Question: I should write an extension that can change a color for a word in web page, this code can replace words but can't change their background color
See below code :
'''
walk(document.body);
function walk(node)
{
var child, next;
switch ( node.nodeType )
{
case 1:
case 9:
case 11:
child = node.firstChild;
while ( child )
{
next = child.nextSibling;
walk(child);
child = next;
}
break;
case 3:
handleText(node);
break;
}
}
function handleText(textNode)
{
var v = textNode.nodeValue;
v = v.replace(/Apple/gi, '<span class="red">Pineapple</span>');
textNode.nodeValue = v;
}
'''

How to apply '<span class="red">' for pineapple?
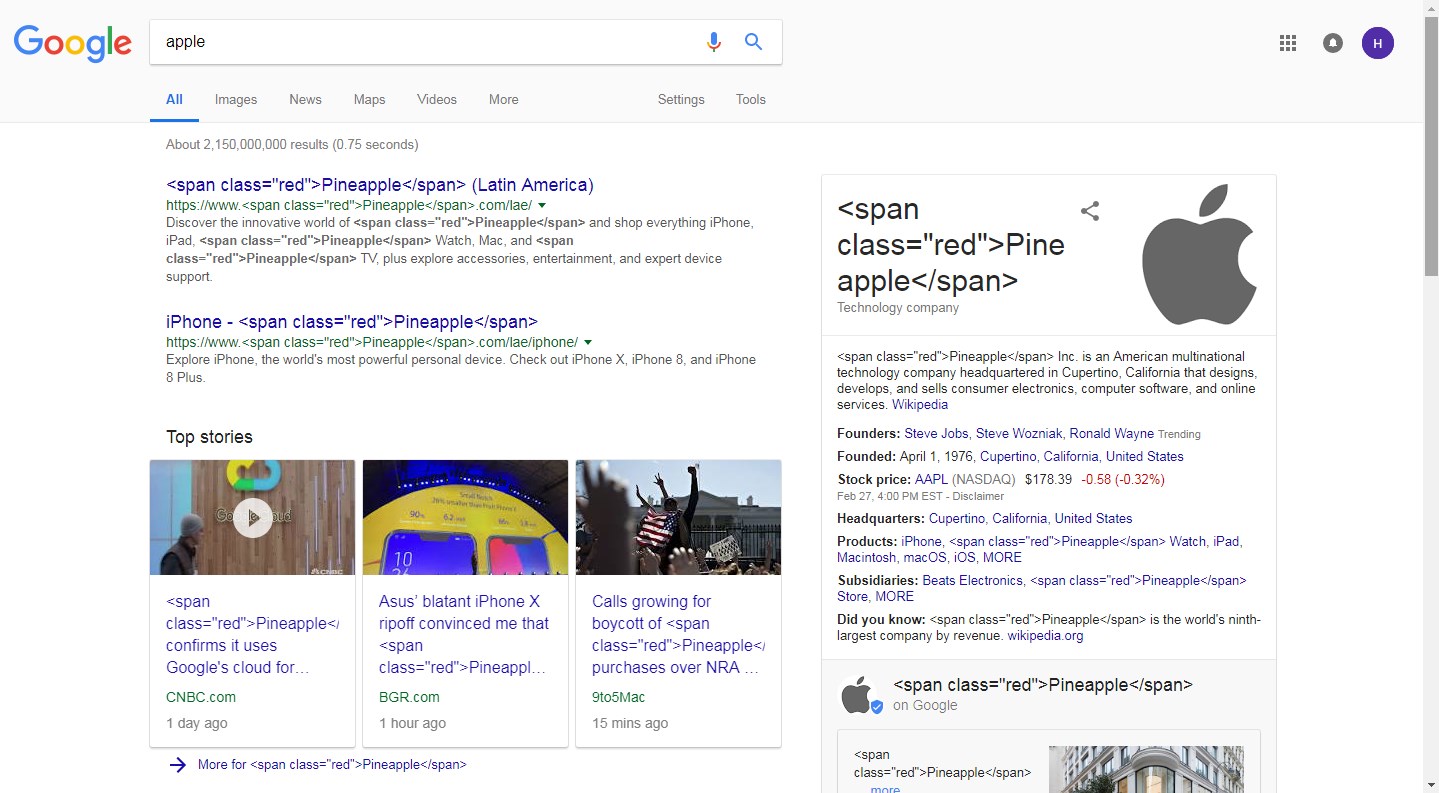
Answer: If you put HTML into a nodeValue it will be escaped. Try:
'''
textNode.parentElement.innerHTML = 'This <strong>accepts</strong> HTML';
'''